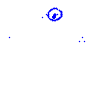
Particle: proton